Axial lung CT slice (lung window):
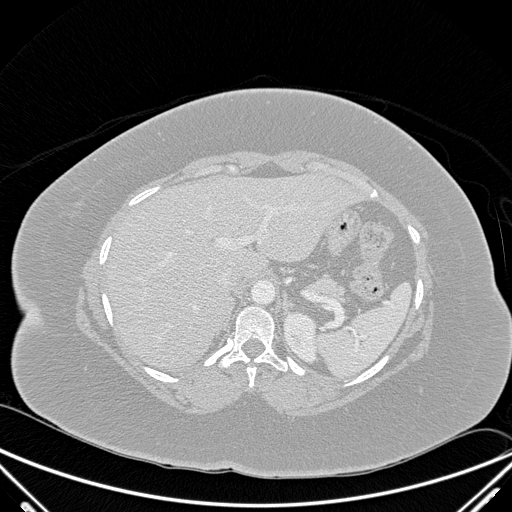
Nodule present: no